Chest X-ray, PA view. Patient: 44 years old, sex M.
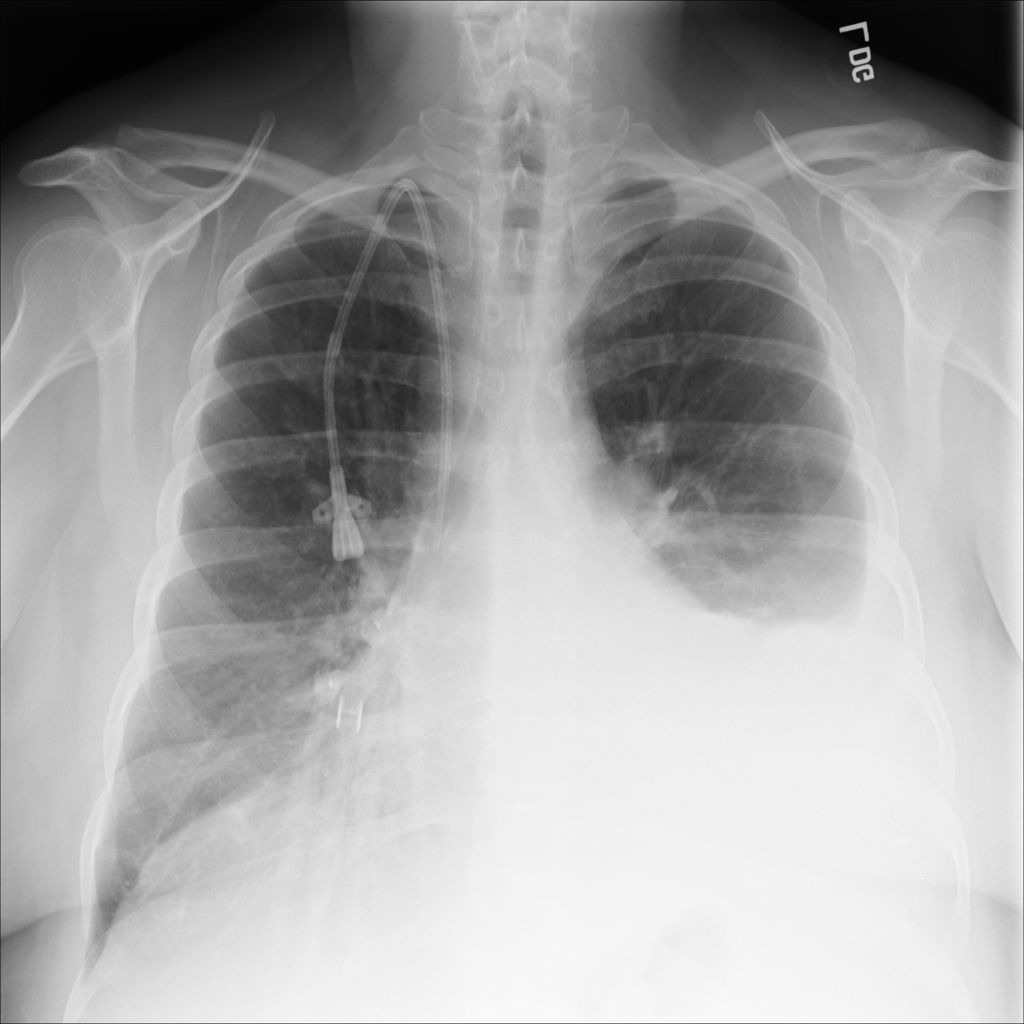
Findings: Atelectasis, Effusion, Infiltration